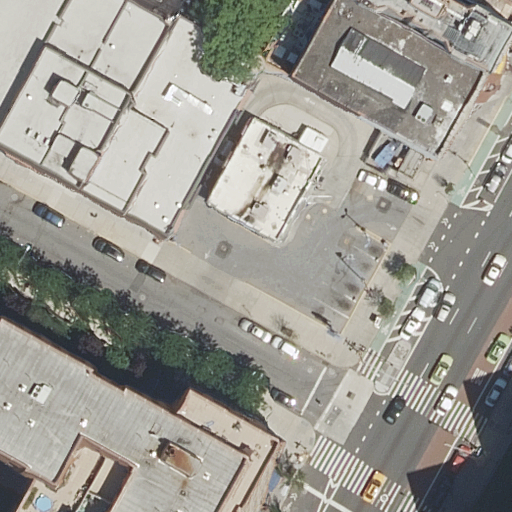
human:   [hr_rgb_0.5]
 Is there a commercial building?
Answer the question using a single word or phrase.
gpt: yes

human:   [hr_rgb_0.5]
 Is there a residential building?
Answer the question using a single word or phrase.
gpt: yes

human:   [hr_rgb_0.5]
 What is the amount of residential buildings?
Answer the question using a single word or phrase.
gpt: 8

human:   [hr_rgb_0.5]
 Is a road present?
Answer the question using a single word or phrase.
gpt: yes

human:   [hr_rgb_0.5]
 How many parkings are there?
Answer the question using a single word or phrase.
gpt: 1

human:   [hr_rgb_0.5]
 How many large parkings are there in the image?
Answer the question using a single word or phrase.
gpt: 0

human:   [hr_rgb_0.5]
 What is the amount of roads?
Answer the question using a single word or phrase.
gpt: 18

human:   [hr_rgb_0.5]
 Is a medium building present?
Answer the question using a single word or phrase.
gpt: yes

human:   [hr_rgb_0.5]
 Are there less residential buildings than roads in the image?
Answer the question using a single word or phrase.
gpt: yes

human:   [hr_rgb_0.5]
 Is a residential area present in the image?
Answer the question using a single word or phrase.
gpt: yes

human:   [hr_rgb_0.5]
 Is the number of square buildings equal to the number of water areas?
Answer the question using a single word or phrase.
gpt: yes

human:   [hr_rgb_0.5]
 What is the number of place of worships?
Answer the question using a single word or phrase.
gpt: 1

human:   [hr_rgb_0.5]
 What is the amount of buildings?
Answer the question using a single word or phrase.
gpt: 10

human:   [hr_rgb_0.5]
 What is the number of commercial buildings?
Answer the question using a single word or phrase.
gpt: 1

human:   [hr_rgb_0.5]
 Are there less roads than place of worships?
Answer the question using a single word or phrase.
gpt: no

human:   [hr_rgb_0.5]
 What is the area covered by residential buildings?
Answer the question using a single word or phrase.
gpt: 5374m2

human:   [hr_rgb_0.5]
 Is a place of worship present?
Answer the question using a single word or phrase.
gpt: yes

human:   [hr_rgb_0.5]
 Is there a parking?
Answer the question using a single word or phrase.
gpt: yes

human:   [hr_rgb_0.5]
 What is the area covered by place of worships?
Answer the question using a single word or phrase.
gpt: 0m2

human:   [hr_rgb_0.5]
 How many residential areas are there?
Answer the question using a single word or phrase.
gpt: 1

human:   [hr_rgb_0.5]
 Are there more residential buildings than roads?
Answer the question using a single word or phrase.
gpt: no

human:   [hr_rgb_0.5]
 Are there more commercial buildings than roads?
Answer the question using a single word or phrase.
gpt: no

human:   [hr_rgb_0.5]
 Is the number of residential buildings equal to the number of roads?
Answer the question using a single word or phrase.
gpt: no

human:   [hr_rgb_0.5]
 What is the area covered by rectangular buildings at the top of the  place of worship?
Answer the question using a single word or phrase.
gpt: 0m2

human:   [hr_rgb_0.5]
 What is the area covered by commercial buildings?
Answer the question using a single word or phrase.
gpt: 330m2

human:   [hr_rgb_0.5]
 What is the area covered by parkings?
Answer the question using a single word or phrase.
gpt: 166m2

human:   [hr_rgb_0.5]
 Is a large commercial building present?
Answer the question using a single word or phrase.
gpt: no

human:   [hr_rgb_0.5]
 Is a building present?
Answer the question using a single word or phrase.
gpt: yes

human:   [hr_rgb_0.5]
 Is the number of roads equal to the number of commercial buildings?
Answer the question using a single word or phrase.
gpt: no

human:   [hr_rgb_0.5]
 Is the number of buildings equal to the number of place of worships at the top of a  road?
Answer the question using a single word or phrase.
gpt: no

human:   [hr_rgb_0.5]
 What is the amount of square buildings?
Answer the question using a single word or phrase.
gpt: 0

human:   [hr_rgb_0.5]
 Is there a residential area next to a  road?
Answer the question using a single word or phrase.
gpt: yes

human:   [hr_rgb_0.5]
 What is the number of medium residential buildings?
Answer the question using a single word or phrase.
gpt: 4

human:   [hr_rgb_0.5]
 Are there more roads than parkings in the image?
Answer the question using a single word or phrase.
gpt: yes

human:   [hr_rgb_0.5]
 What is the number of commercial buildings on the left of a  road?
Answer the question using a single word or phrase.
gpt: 1

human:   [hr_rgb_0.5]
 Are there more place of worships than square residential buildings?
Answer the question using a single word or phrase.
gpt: yes

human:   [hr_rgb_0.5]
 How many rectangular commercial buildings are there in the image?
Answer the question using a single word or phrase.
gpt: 0

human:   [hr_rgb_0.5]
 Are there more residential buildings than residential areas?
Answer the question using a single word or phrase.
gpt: yes

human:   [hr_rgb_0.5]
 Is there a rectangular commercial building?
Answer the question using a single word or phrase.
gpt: no

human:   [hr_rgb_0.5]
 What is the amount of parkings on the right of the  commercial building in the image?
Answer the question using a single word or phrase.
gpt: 1

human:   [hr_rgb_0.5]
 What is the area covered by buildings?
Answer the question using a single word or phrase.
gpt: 5704m2

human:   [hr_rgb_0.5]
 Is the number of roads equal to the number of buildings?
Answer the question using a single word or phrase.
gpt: no

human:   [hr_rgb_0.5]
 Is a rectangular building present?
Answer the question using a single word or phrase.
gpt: yes

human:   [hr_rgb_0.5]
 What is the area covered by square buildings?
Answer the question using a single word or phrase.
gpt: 0m2

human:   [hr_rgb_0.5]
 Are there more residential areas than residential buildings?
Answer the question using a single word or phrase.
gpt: no

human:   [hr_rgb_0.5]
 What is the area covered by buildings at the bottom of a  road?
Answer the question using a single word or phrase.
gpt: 2674m2

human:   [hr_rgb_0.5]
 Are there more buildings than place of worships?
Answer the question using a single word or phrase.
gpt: yes

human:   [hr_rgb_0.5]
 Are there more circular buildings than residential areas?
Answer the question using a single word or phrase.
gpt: no

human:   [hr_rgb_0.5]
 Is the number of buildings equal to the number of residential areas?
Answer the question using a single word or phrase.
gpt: no

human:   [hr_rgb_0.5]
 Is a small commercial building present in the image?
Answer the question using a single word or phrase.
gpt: no

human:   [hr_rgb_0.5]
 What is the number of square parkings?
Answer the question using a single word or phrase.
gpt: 0

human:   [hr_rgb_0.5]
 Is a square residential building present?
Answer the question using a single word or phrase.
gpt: no

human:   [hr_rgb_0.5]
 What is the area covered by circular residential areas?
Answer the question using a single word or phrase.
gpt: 0m2

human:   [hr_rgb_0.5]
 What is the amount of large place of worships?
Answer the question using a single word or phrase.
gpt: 0

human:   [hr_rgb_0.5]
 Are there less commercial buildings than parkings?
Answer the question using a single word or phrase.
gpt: no

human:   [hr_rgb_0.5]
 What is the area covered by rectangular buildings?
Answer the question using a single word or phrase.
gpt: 1730m2

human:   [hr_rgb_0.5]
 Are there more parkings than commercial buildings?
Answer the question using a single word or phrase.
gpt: no

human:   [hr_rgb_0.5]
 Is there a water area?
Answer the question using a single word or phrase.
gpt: no

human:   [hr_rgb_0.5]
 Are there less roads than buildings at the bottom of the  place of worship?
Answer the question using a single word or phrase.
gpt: no

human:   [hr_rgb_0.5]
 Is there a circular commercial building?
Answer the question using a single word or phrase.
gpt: no

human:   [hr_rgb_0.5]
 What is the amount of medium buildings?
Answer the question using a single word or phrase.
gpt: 5

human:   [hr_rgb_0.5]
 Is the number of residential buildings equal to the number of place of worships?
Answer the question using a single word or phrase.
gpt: no

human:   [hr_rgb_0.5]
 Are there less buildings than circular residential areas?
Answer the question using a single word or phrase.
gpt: no

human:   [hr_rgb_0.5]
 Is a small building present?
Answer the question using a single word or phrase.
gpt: yes